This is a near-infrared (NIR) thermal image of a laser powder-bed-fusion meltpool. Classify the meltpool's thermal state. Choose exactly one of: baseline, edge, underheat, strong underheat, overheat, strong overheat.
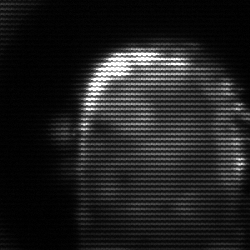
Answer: baseline